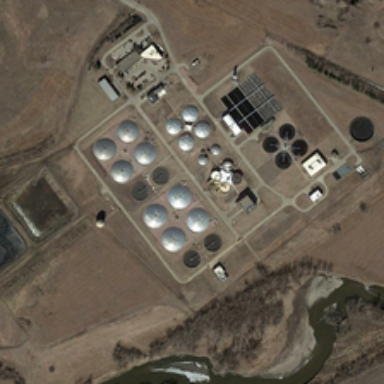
Some storage tanks are surrounded by yellow bareland .